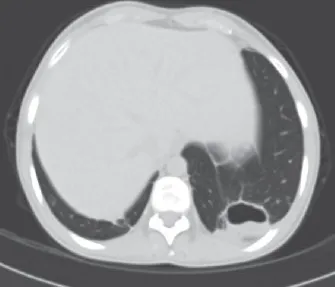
CT scans of the lung abscess regression over the treatment period. A) Lung abscess of the left lung after two months of beginning of the treatment (4/2015).
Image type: radiology (ct)